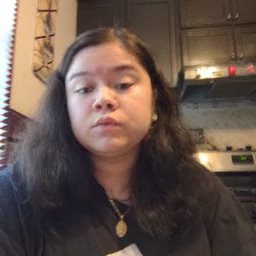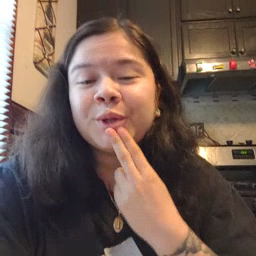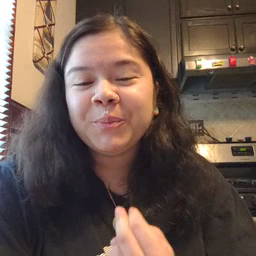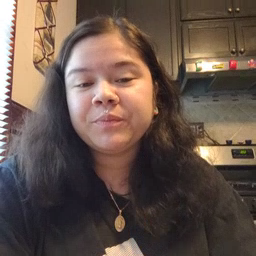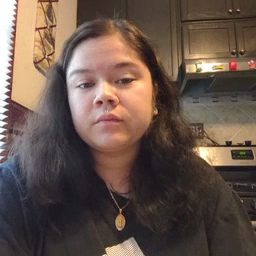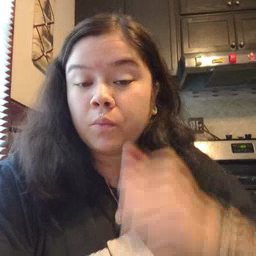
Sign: cute